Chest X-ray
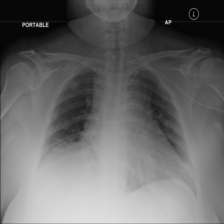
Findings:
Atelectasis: negative
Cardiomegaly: negative
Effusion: negative
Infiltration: negative
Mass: negative
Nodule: positive
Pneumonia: negative
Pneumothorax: negative
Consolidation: negative
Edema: negative
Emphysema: negative
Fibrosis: negative
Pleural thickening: negative
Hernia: negative